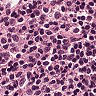
Metastatic tissue present: no